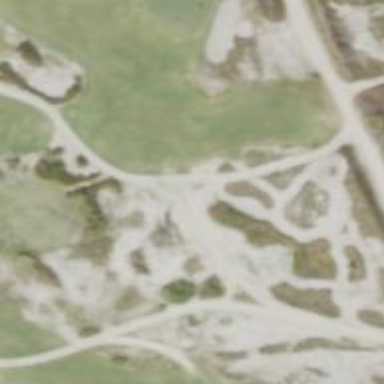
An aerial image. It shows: Path for both roads and golfers.